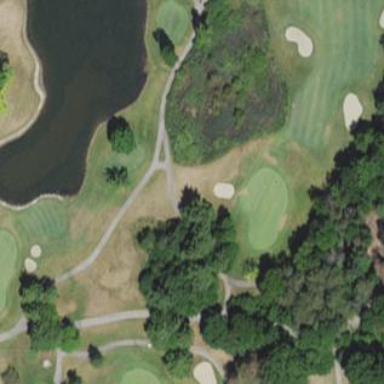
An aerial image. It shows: Lagoon serving as water hazard on golf course.